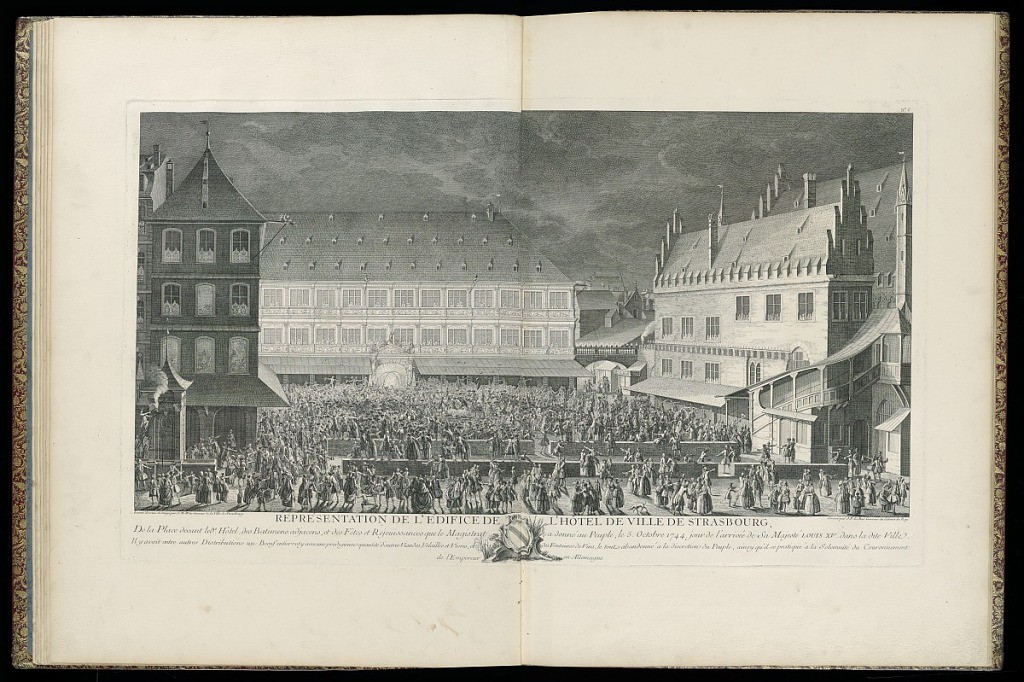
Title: REPRÉSENTATION DE L’ÉDIFACE DE L’HÔTEL DE VILLE DE STRASBOURG, De la Place devant les Hôtel des Batimens adjacens, et des Fêtes Rejoüissances que le Magistrat a donné au Peuple, le 5 Octobre 1744 jour de l’arrivée de Sa Majesté LOUIS XV dans ladite Ville
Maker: Johann Martin Weis, French, 1711 - 1751
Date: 1745
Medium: Etching and engraving on paper
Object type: Print
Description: An evening view of the Strasbourg city hall and its adjacent buildings, illuminated with crowds of people in the streets and visible in the windows. The plate is titled, signed, numbered, and features the Strasbourg coat of arms.